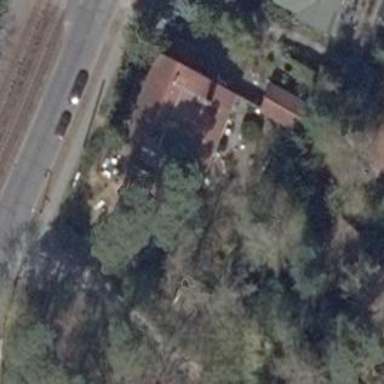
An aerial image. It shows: Detached building.